Question: I have a user control that is a combination of a Text box and two buttons. I have setup the Dependency property so that it binds to my model correctly. The issue is when I have a validation error, the "red" border wraps both the text box and the buttons.
[Tried to post an image, but I am not high enough :-( ]
My text box has this as its binding (inside the user control, this is wrapped in a grid with a stack panel for the buttons since they are dynamic)
Codebehind
'''
private static DependencyProperty TextProperty = DependencyProperty.Register("Text", typeof(string), typeof(UserControl));
'''
XAML file
'''
<Textbox Grid.Column="0"
Text="{Binding Text, Mode=TwoWay, StringFormat={StaticResource CommaFormat}
, RelativeSource={RelativeSource FindAncestor
, AncestorType={x:Type UserControl}}, ValidatesOnDataErrors=True}"
x:Name="txt"
MaxLength="6" Height="22" Width="65" VerticalAlignment="Top" />
'''
in my main form.. I have this xaml binding
'''
<WeightTextbox Grid.Column="1" Grid.Row="2" Margin="5,0"
Text="{Binding SelectedDocument.Weight1,
Mode=TwoWay,
ValidatesOnDataErrors=True,
TargetNullValue={x:Static sys:String.Empty}}" />
'''
Note: this appears 5 times on a single windows form so that I can collect different weights for my document.
I have tried searching, but have not been able to find anything.
Edit (finally high enough rep to add an image)

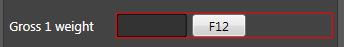
Answer: Finally had an ah-ha moment yesterday so I am posting this in case anyone comes searching. added a Dependency Property to my WeightTextbox called "Required"
'''
private static DependencyProperty RequiredProperty = DependencyProperty.Register("Required", typeof(bool), typeof(xagDateTimeCustom));
public Boolean Required
{
get
{
return (bool)GetValue(RequiredProperty);
}
set
{
bool oldValue = Required;
SetValue(RequiredProperty, value);
DependencyPropertyChangedEventArgs e = new DependencyPropertyChangedEventArgs(RequiredProperty, oldValue, value);
OnPropertyChanged(e);
}
}
'''
In my main form I do the following now.. (New Required property being set and the ValidatesOnDataErrors is set to False
'''
<WeightTextbox Grid.Column="1" Grid.Row="2" Margin="5,0"
Required=True
Text="{Binding SelectedDocument.Weight1,
Mode=TwoWay,
ValidatesOnDataErrors=False,
TargetNullValue={x:Static sys:String.Empty}}" />
'''
then inside my custom control, I implemented the IDataErrorInfo and it seems to work now.